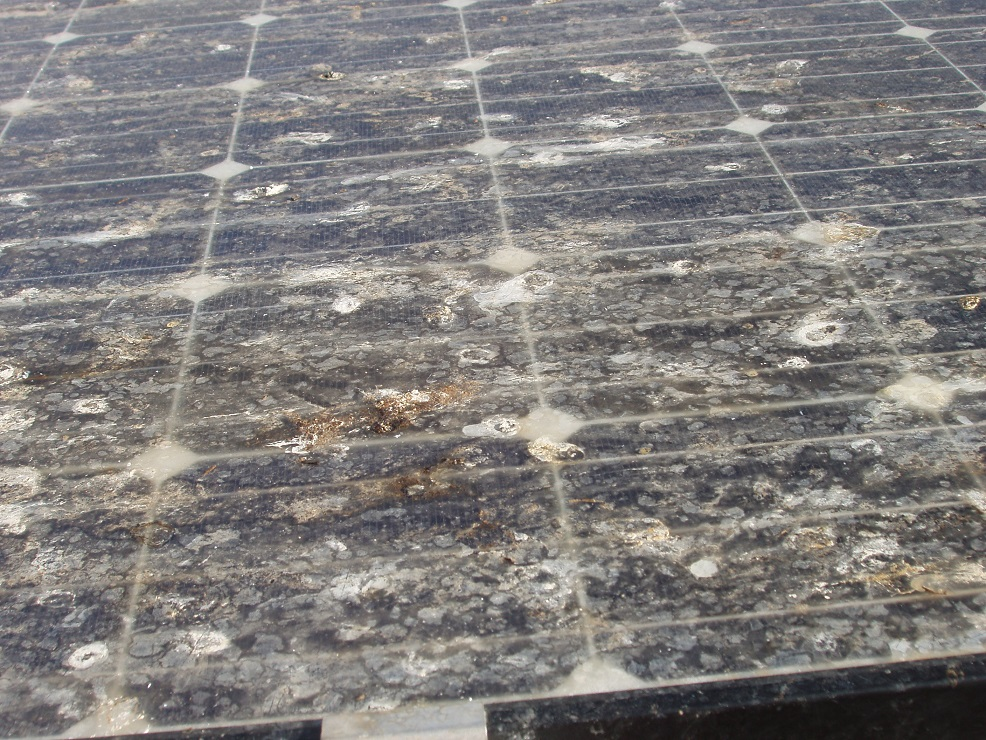
Label: Bird-drop